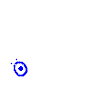
Particle: pion